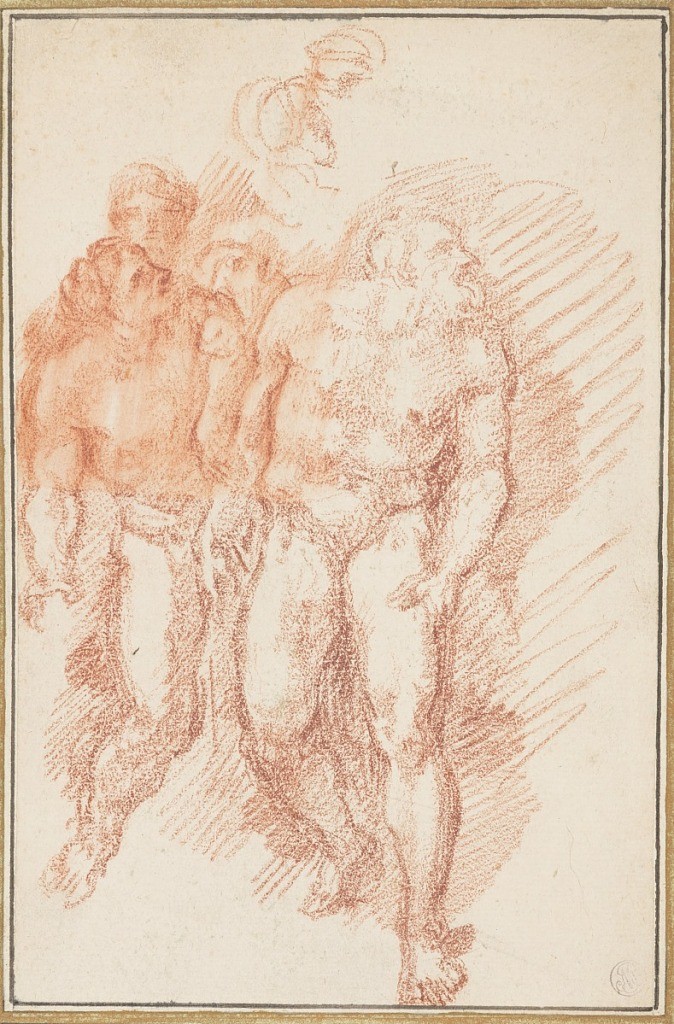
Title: Figures from Last Judgment
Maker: Jean-Robert Ango, French, active in Rome 1759 –1770, d. 1773
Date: ca. 1759–70
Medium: Red chalk on paper
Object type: Drawing
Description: Group of figures to the left of Mary in The Last Judgment by Michelangelo